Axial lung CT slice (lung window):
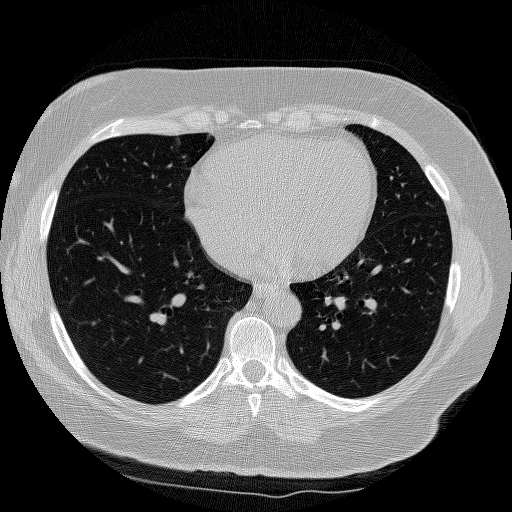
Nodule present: no